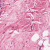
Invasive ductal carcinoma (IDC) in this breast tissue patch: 0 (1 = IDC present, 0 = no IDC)